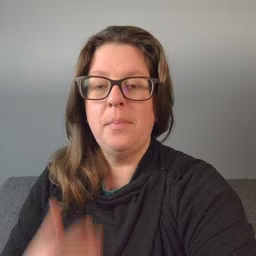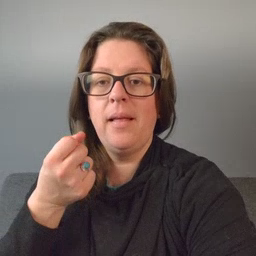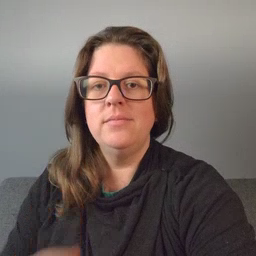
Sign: milk